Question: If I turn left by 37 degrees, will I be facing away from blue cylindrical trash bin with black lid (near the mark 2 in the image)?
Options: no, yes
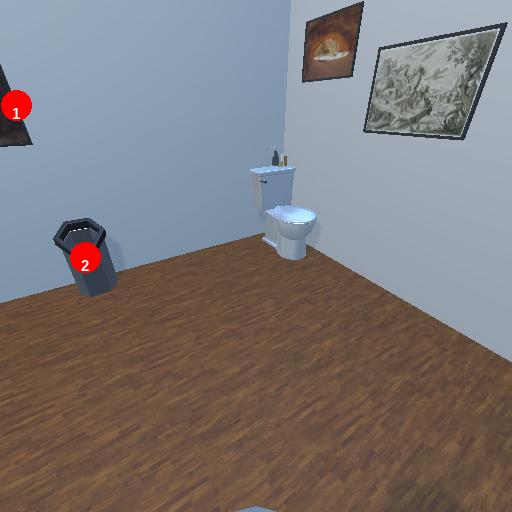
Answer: no